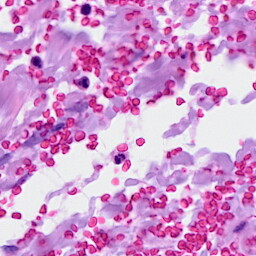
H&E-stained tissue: Breast